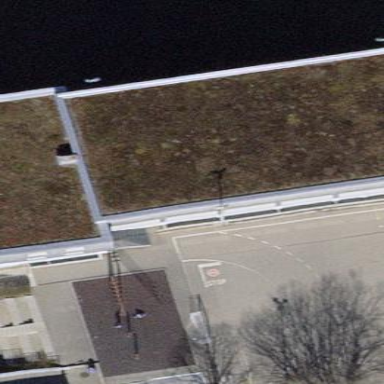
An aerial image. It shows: Sports center building.